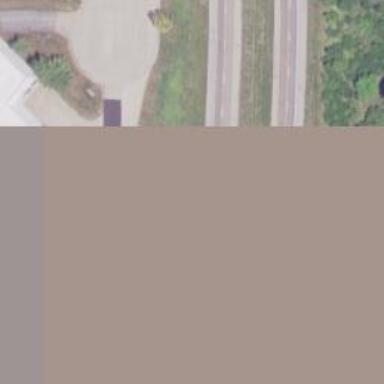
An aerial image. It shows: Asphalt road classified as primary highway with expressway characteristics.